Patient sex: F
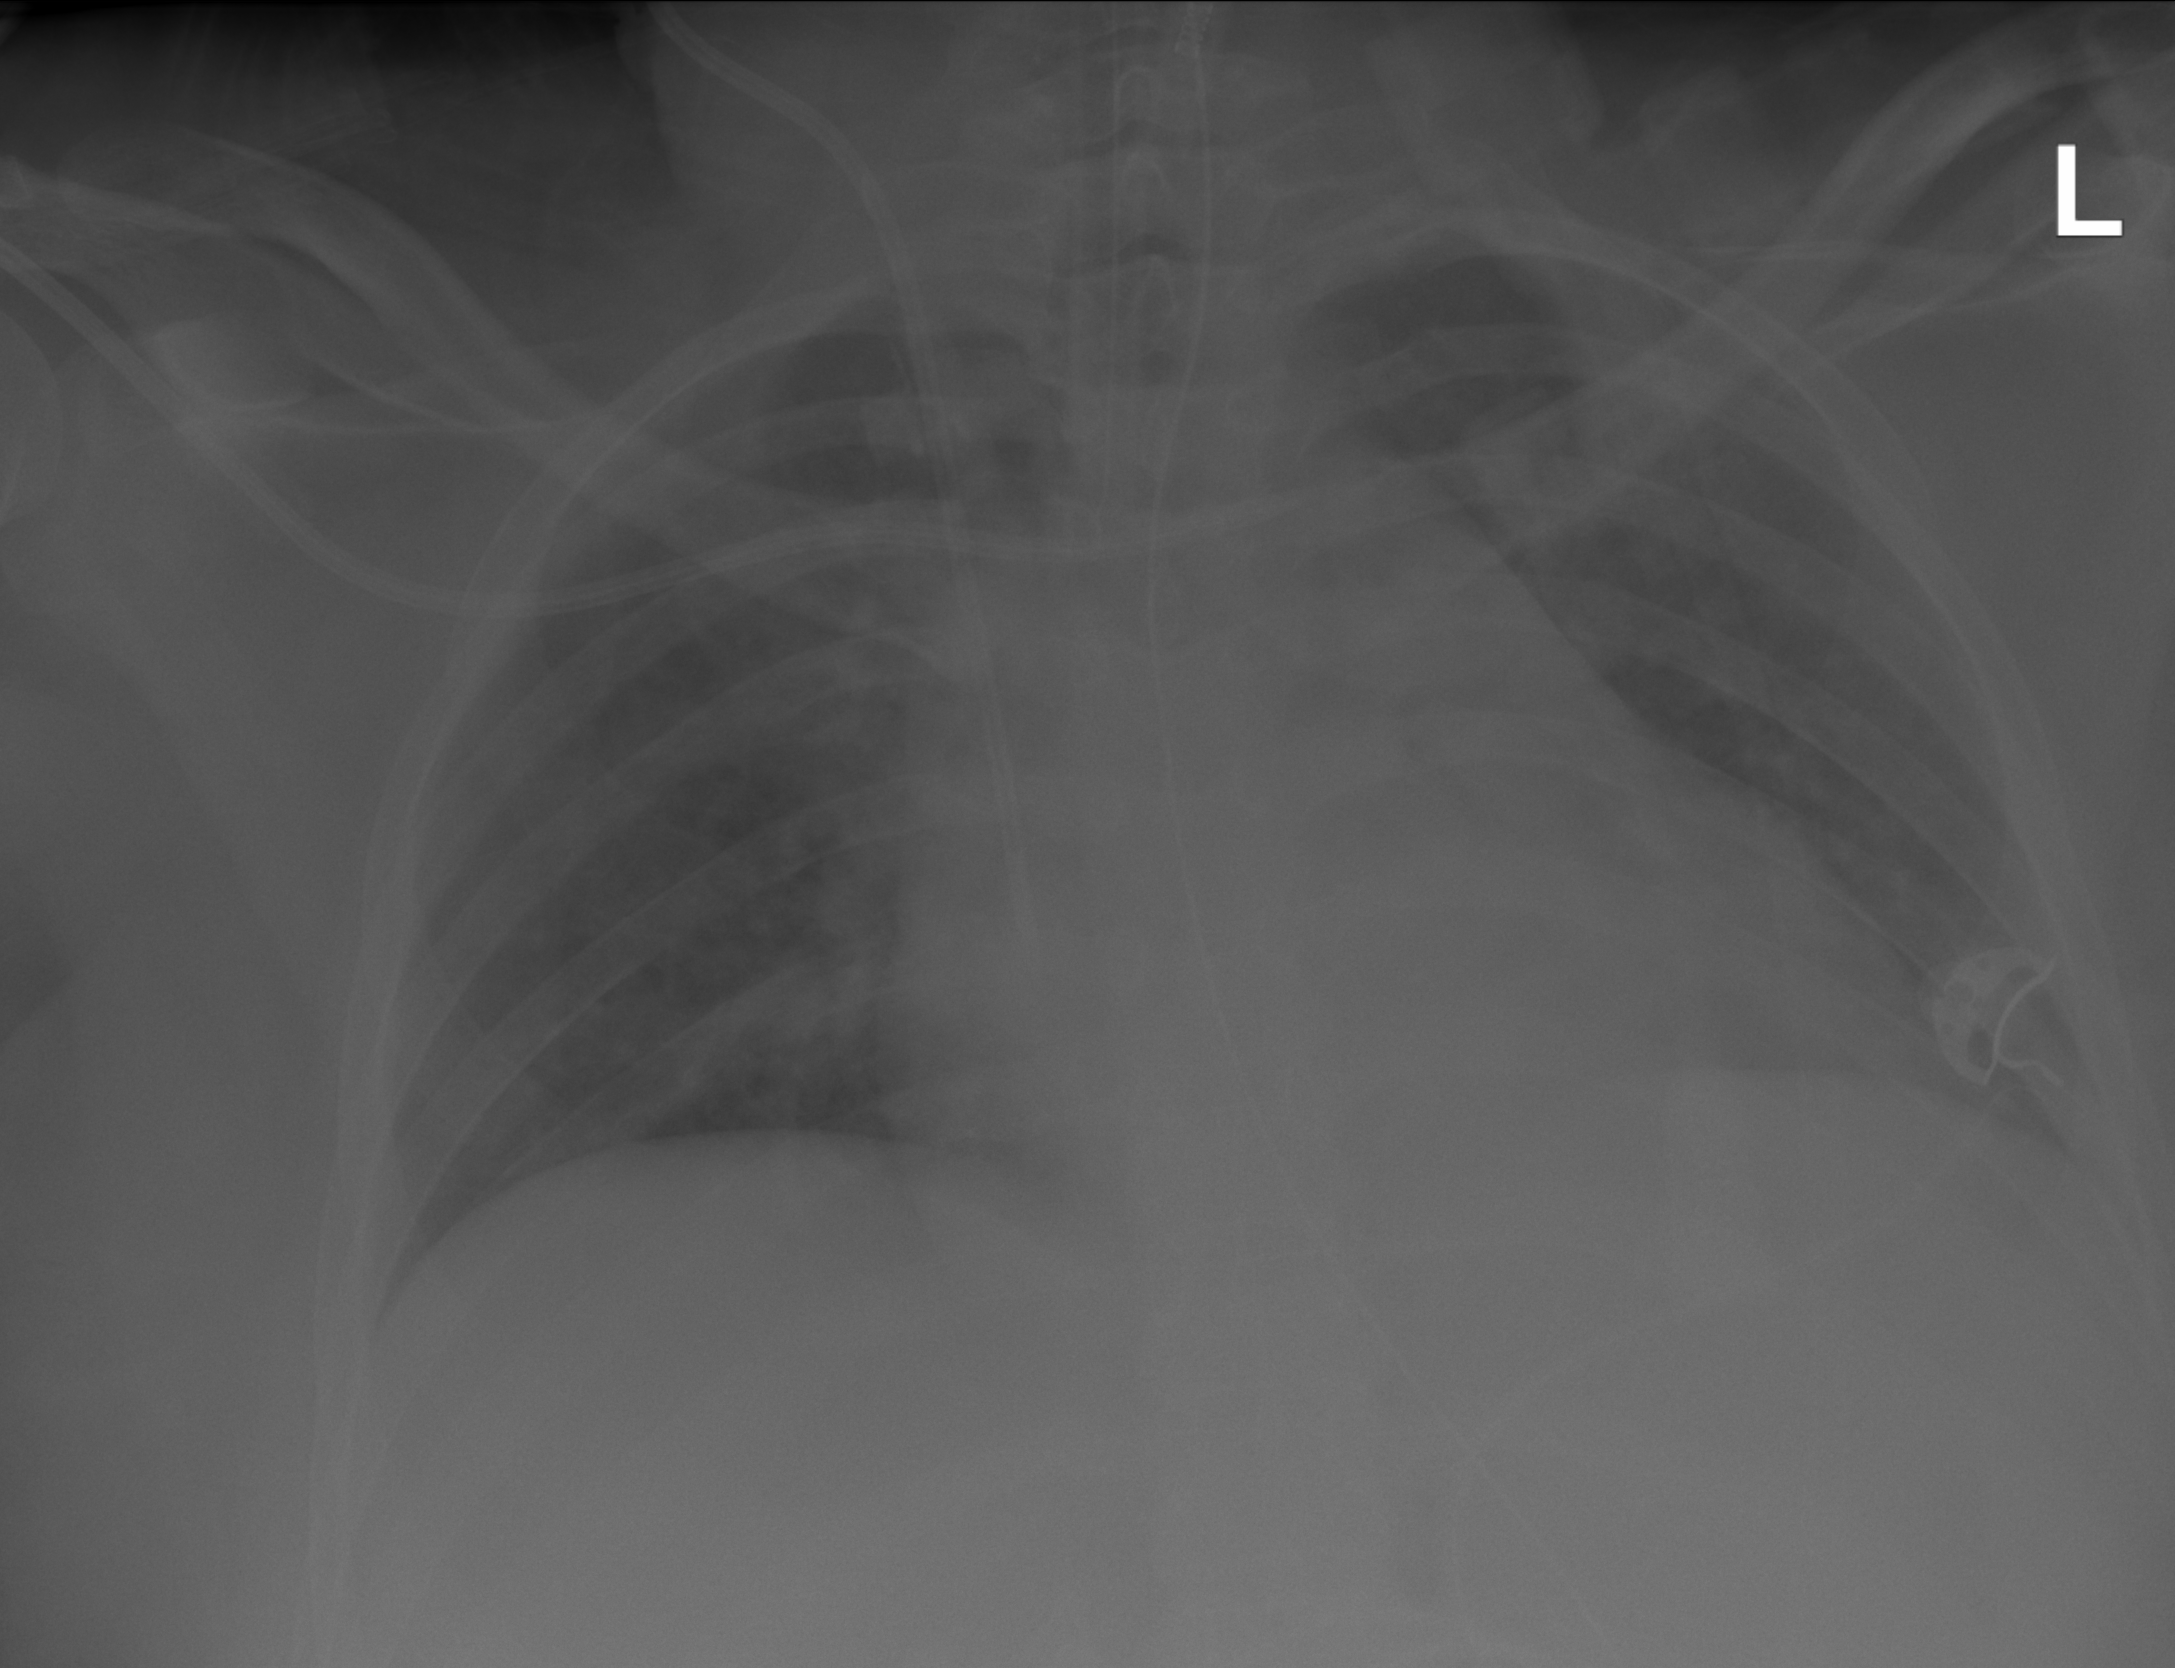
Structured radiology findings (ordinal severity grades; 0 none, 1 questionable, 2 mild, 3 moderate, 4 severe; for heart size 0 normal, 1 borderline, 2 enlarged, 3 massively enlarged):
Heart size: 2
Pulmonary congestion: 0
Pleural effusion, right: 0
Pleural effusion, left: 2
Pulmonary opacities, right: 0
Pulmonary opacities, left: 0
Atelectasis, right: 0
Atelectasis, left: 2